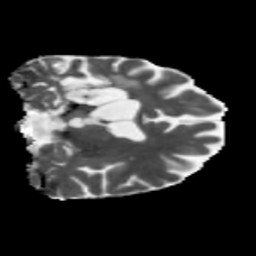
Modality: MD
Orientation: coronal
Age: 68
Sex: female
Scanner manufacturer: siemens
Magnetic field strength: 3 T
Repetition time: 5.47 s
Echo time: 0.0854 s